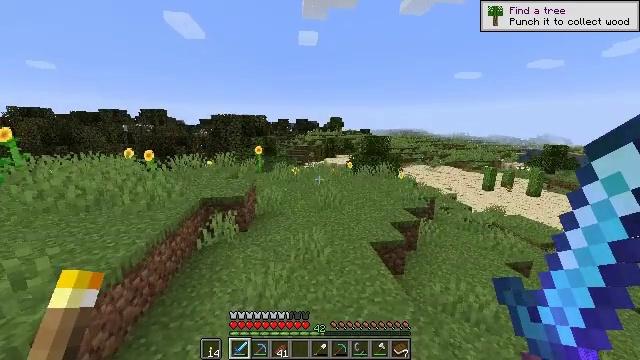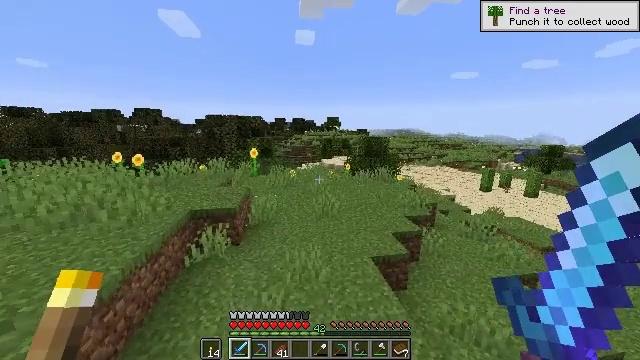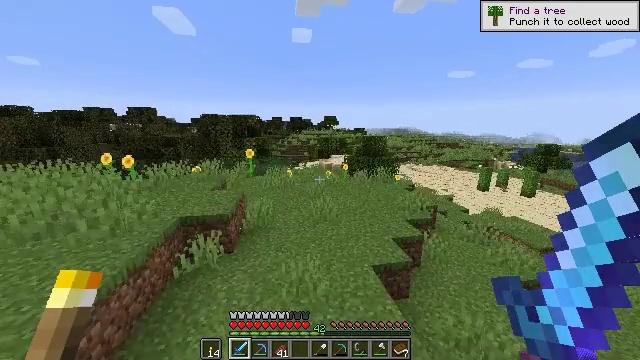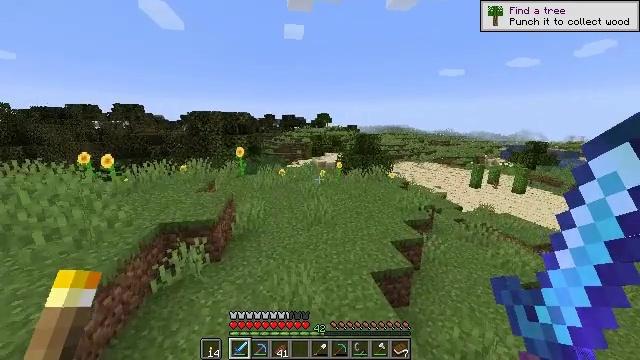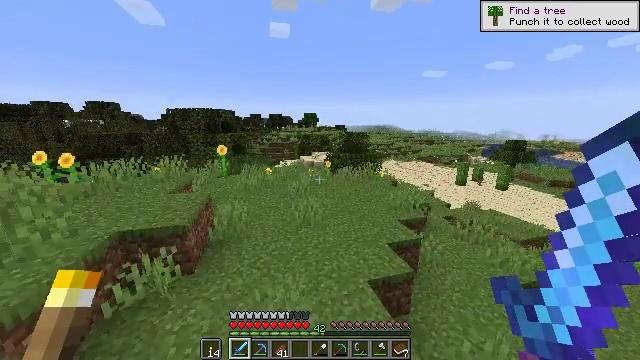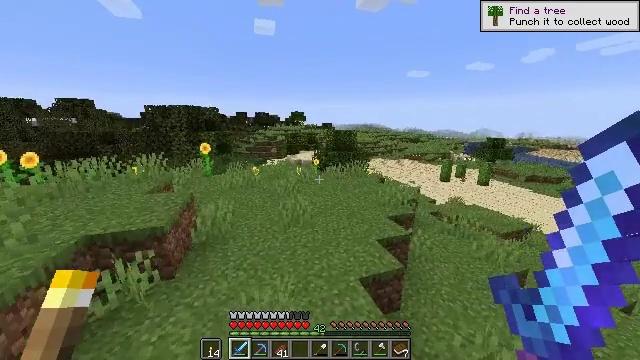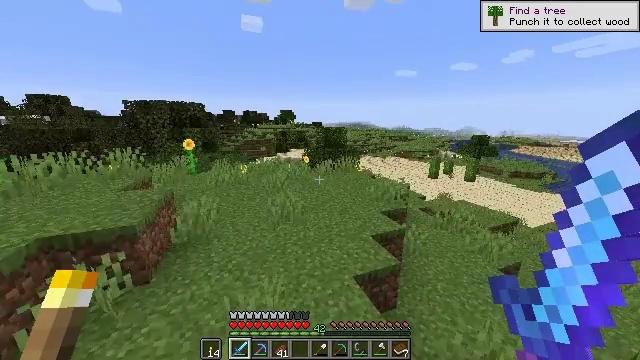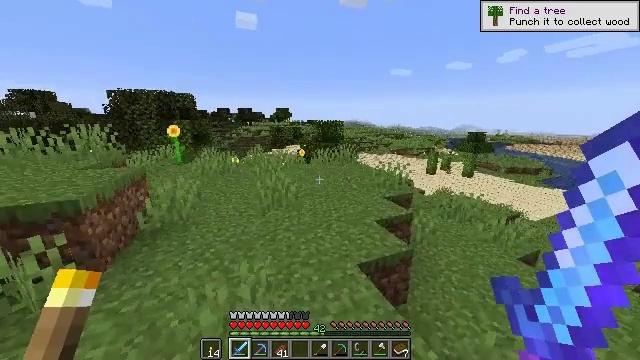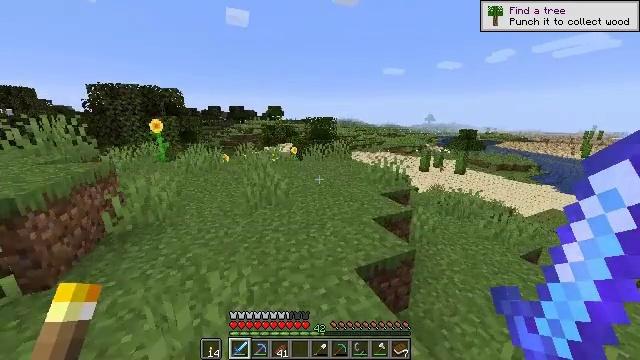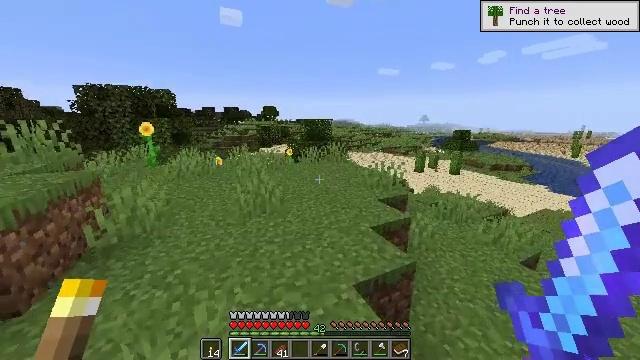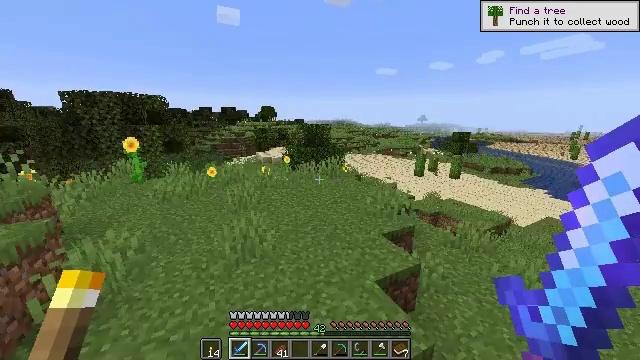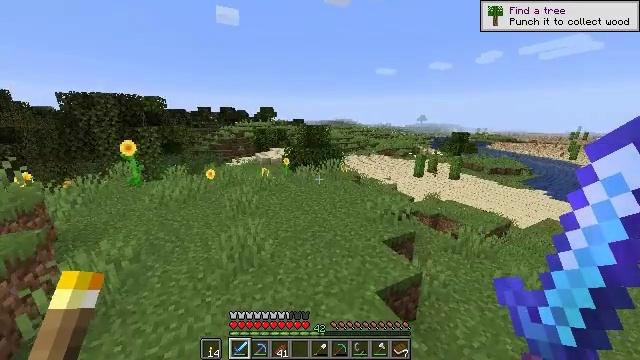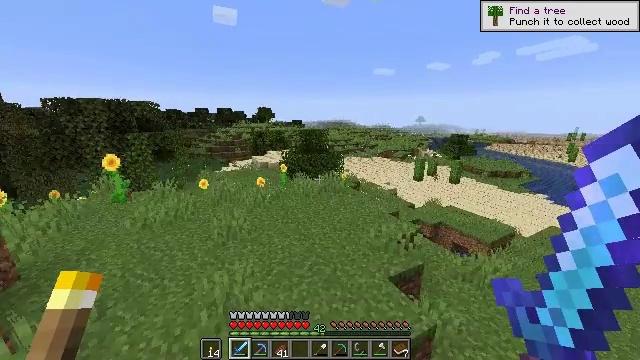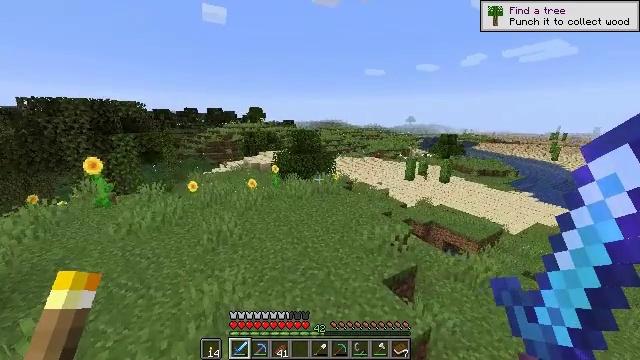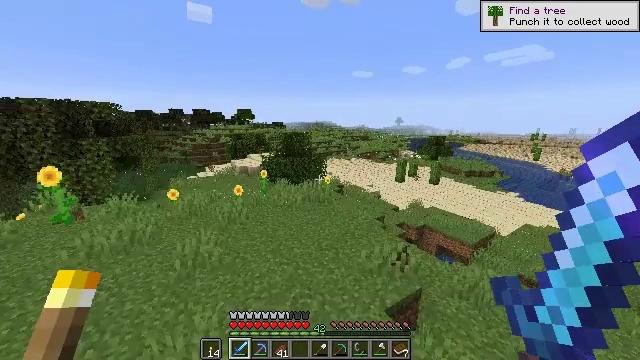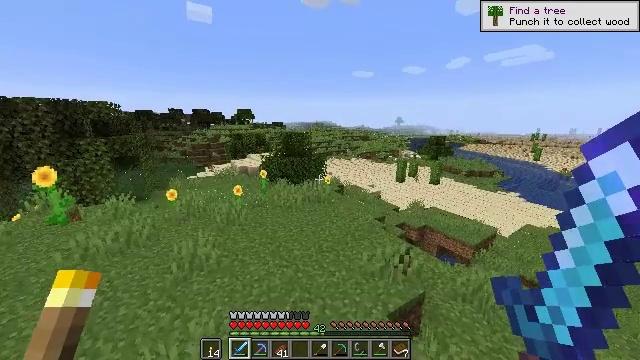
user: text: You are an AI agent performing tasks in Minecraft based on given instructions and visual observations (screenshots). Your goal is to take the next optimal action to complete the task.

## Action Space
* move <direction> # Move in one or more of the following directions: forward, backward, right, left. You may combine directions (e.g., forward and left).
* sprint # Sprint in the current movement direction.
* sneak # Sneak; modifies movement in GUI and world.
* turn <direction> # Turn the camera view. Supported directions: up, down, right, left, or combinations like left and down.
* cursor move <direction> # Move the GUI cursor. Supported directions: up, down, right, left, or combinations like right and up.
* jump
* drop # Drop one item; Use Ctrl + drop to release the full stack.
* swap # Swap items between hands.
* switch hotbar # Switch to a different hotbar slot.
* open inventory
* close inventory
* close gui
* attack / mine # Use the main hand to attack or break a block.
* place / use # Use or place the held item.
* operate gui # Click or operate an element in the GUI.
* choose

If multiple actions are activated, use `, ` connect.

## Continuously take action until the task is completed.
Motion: motion action
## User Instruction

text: Pick up the enchanting table.
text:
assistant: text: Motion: move forward, sprint, jump
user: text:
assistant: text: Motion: move forward, sprint, jump
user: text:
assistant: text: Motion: move forward, sprint, turn right, jump
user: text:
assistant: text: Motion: move forward and move right, sprint, turn right, jump
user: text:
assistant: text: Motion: move forward and move right, sprint, turn right, jump
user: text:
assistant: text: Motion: move forward and move right, sprint, turn right, jump
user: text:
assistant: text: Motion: move forward and move right, sprint, turn right, jump
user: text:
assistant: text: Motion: move forward and move right, sprint, turn right, jump
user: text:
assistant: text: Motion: move forward, sprint, turn right, jump
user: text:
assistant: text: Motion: move forward, sprint, jump
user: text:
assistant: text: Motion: move forward, sprint, jump
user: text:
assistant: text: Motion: move forward, sprint, jump
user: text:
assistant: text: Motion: move forward, sprint, turn right, jump
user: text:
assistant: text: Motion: move forward, sprint, turn right, jump
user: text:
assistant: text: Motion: move forward, sprint, jump
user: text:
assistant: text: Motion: move forward, sprint, jump
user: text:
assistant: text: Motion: move forward, sprint, jump
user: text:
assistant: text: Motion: move forward, sprint, jump
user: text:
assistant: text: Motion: move forward, sprint, jump
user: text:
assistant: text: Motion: move forward, sprint, jump
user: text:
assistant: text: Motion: move forward, sprint, jump
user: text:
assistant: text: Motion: move forward, sprint, turn down, jump
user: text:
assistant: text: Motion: move forward, sprint, turn left and down, jump
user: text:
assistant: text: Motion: move forward, sprint, turn left and down, jump
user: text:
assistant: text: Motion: move forward, sprint, turn down, jump
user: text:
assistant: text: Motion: move forward, sprint, jump
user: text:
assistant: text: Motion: move forward, sprint, jump
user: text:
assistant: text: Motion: move forward, sprint, jump
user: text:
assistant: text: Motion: move forward, sprint, jump
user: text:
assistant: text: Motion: move forward, sprint, jump